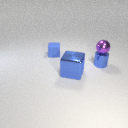
small blue metal cylinder behind large blue metal cube